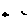
Label: bird